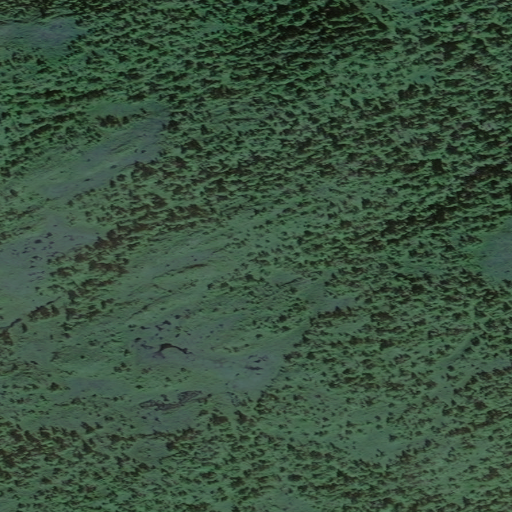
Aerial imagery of island in Alaska named Observation Island containing only unknown